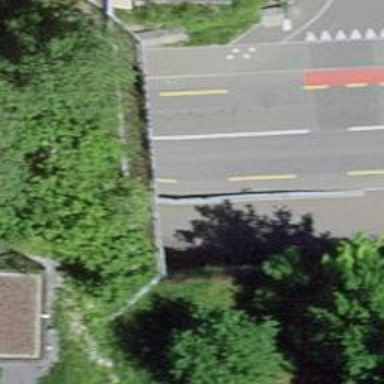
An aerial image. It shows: Secondary road with asphalt surface that goes through tunnel. There is cycle lane on this road.